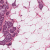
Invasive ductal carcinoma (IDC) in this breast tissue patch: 1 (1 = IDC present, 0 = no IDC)